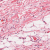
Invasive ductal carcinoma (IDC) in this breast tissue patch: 0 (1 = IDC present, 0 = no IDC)